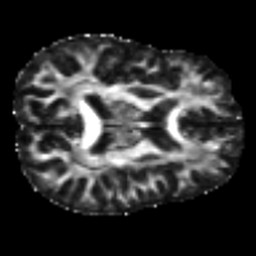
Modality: FA
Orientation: axial
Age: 27
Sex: male
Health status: healthy
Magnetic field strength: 3 T
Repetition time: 9 s
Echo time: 0.093 s